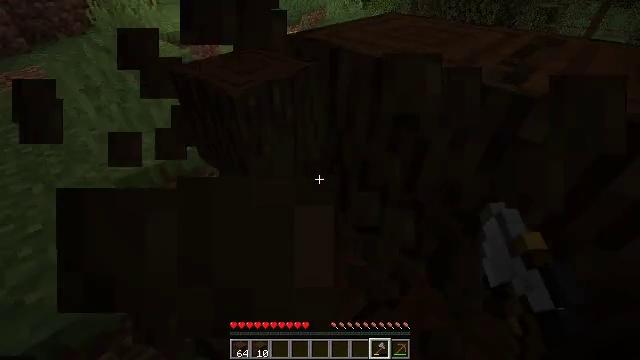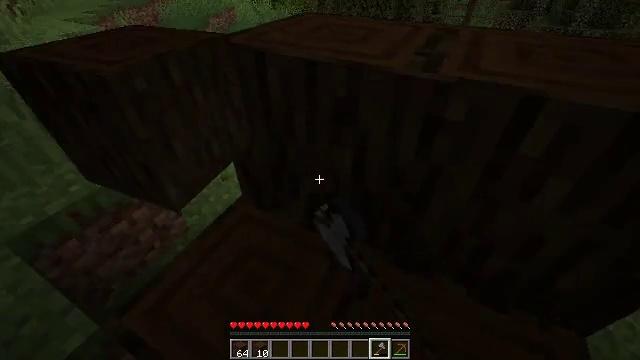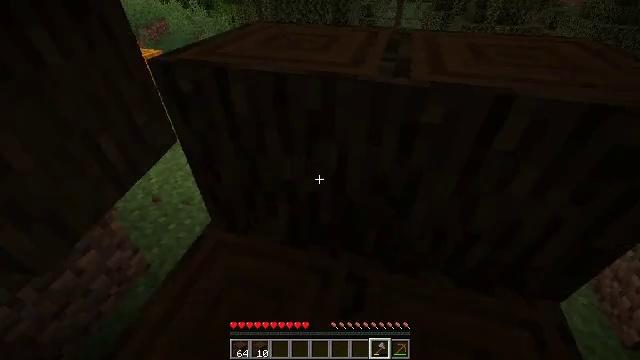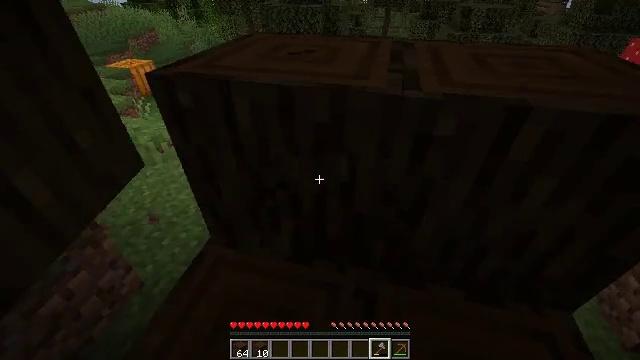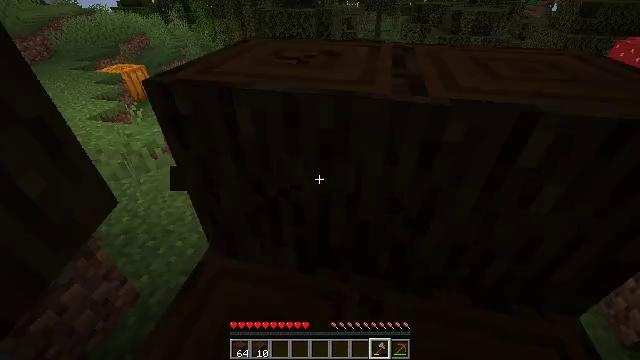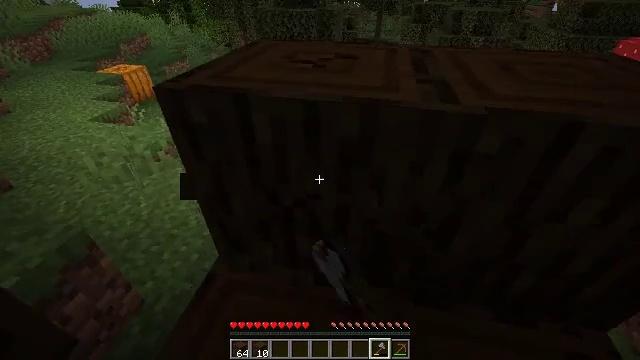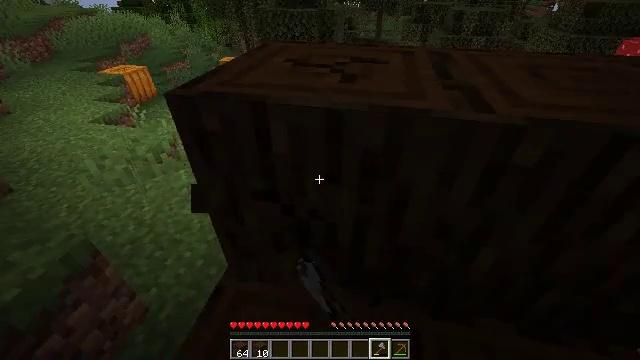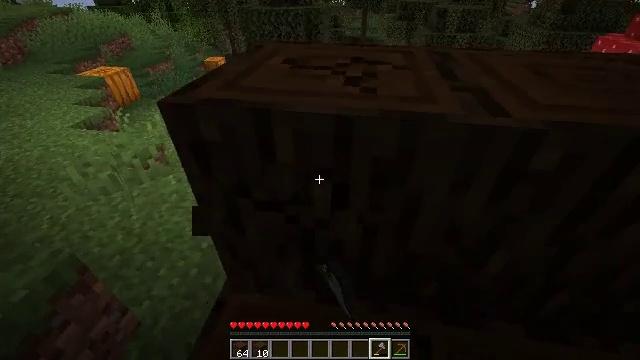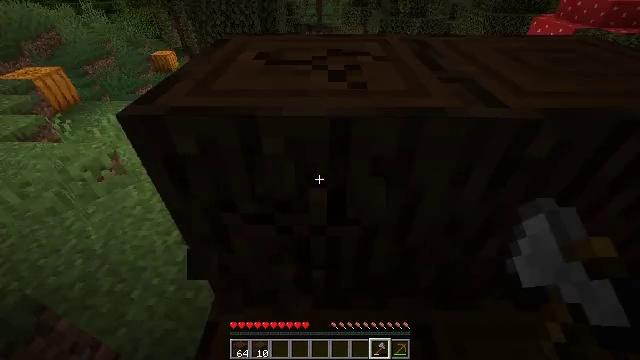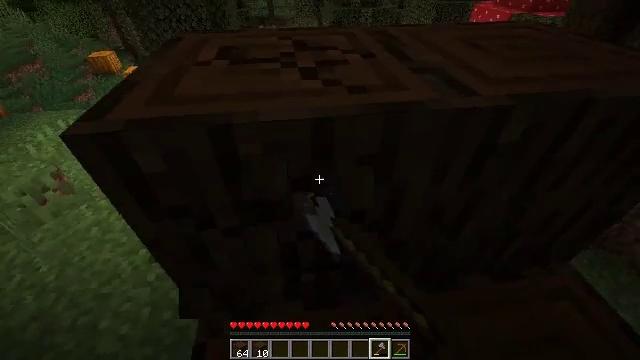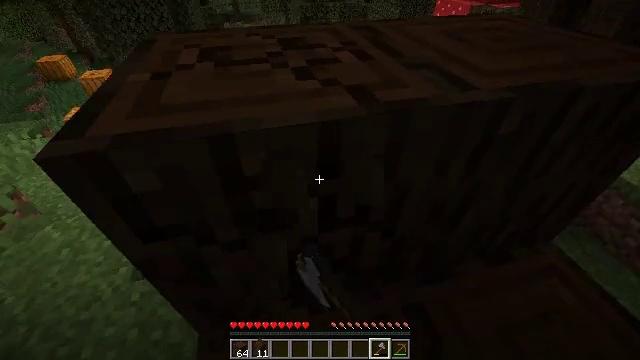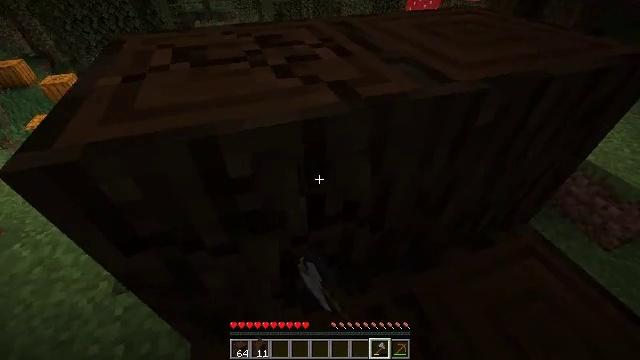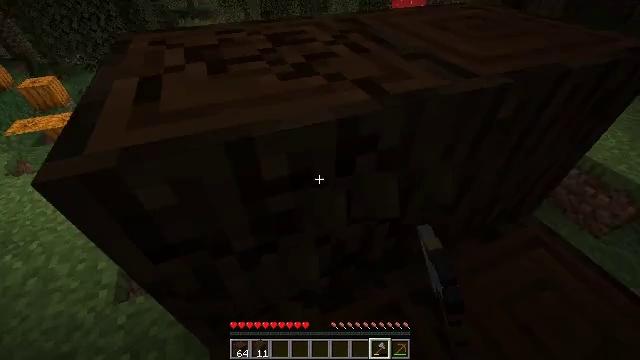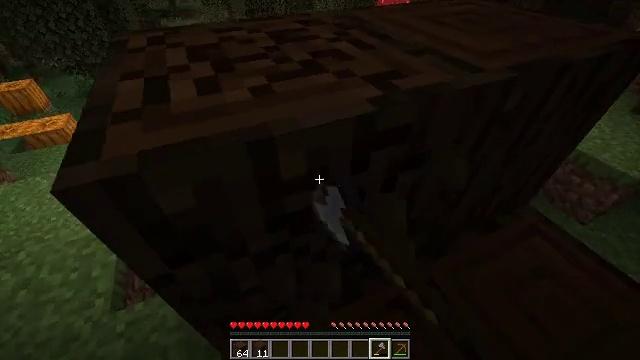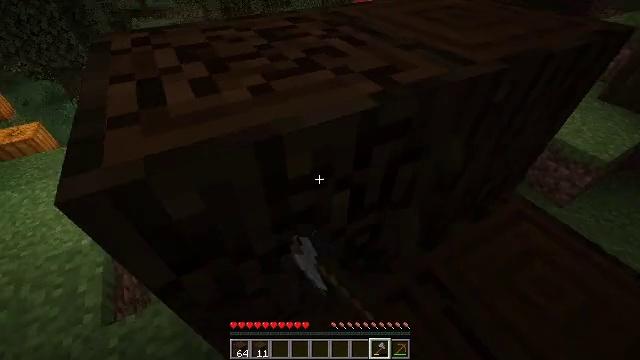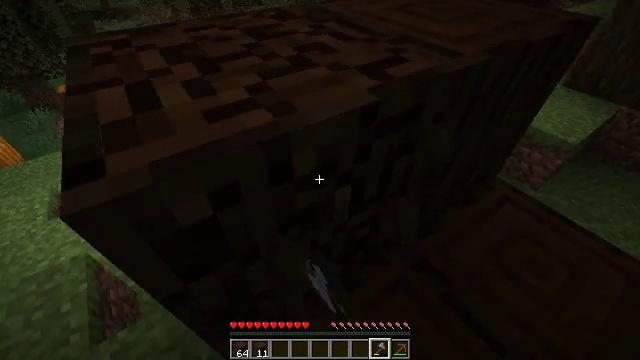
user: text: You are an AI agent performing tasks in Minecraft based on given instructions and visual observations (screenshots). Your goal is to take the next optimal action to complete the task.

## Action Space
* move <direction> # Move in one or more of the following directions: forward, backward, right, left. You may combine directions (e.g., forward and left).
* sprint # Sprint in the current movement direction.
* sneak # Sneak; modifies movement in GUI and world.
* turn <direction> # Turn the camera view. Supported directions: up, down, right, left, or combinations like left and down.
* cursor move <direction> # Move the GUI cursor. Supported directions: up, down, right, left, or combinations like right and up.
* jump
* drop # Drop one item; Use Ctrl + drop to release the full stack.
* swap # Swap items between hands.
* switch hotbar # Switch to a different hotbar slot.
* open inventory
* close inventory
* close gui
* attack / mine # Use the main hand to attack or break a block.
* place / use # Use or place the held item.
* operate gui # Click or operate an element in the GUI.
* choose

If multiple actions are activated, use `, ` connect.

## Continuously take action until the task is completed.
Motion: motion action
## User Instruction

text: Mine the dark oak log from a tree.
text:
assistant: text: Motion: move forward and move left, sneak, turn right, attack / mine
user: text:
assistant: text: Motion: move forward and move left, sneak, turn right, attack / mine
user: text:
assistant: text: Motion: move forward and move left, sneak, turn right and up, attack / mine
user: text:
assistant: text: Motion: move forward and move left, sneak, turn right, attack / mine
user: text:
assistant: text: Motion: move forward and move left, sneak, attack / mine
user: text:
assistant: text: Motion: move forward and move left, sneak, attack / mine
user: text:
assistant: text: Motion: move forward and move left, sneak, turn right, attack / mine
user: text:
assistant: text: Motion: move forward and move left, sneak, turn right and down, attack / mine
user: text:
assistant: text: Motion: move forward and move left, sneak, turn right and down, attack / mine
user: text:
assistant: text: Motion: move left, sneak, turn right, attack / mine
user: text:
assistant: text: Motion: move left, sneak, turn right, attack / mine
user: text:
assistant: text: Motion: move left, sneak, turn right, attack / mine
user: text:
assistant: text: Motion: move left, sneak, turn right, attack / mine
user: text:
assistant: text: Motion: move left, sneak, turn right, attack / mine
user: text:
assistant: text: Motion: move left, sneak, turn right, attack / mine
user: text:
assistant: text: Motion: move left, sneak, turn right, attack / mine
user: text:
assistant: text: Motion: move forward and move left, sneak, turn right, attack / mine
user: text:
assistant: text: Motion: move forward and move left, sneak, turn right, attack / mine
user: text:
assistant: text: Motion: move forward and move left, sneak, turn right, attack / mine
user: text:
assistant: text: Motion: move forward and move left, sneak, turn right, attack / mine
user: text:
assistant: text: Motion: move forward and move left, sneak, turn right and down, attack / mine
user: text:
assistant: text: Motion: move forward and move left, sneak, turn right, attack / mine
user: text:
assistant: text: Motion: move forward and move left, sneak, turn right, attack / mine
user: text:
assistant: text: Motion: move forward and move left, sneak, turn right, attack / mine
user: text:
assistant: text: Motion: move forward and move left, sneak, turn right, attack / mine
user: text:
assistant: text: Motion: move forward and move left, sneak, turn right, attack / mine
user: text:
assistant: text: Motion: move forward and move left, sneak, turn right, attack / mine
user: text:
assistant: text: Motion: move forward and move left, sneak, turn right, attack / mine
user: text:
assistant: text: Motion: move left, sneak, turn right and down, attack / mine
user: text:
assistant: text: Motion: move left, sneak, attack / mine